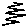
Label: zigzag